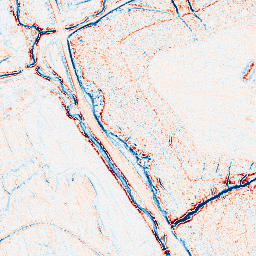
Category: edge_preserving
Decomposition family: anisotropic_diffusion
Decomposition parameters: iterations: 10
kappa: 10
gamma: 0.1
Upsampling method: lanczos
Upsampling parameters: scale: 8
Upsampling scale: 8